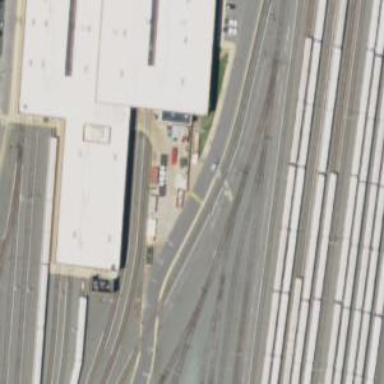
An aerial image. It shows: Yard area with electrified rail tracks.